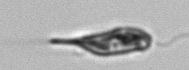
Label: Euglena